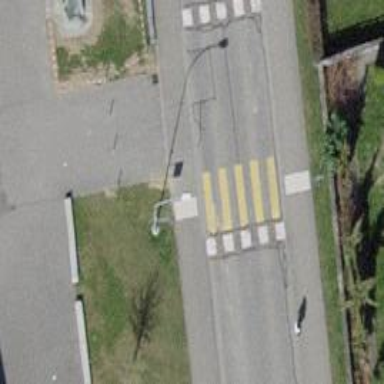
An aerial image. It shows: Marked crossing on the road with clear markings.